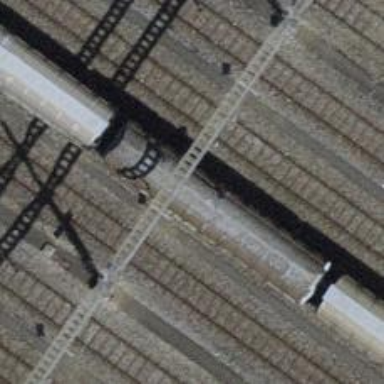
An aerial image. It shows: Single-track railway yard.